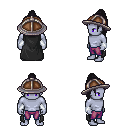
a pixel art fantasy rpg character, male body template, dark elf, purple skin, black cape, magenta pants, raven long topknot hairstyle, chain helm, white cloth bracers, four views (front, back, left, right), 2x2 character sprite sheet, small pixel art, hard edges, no anti-aliasing